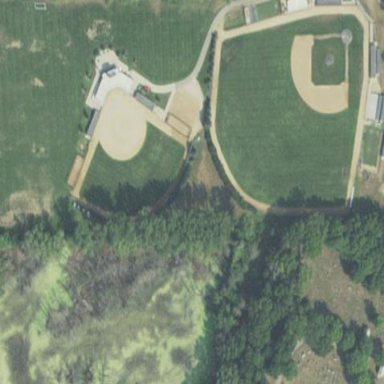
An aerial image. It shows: Baseball pitch for leisure land activities.